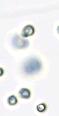
Label: Phaeocystis